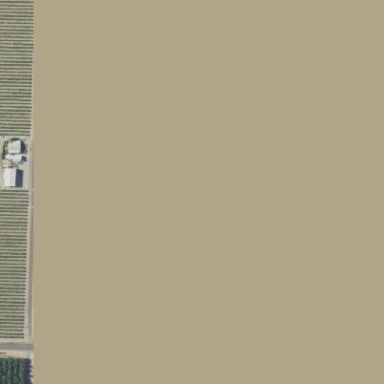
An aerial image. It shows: Almond orchard with rows of almond trees.